Question: What is the value of this measurement?
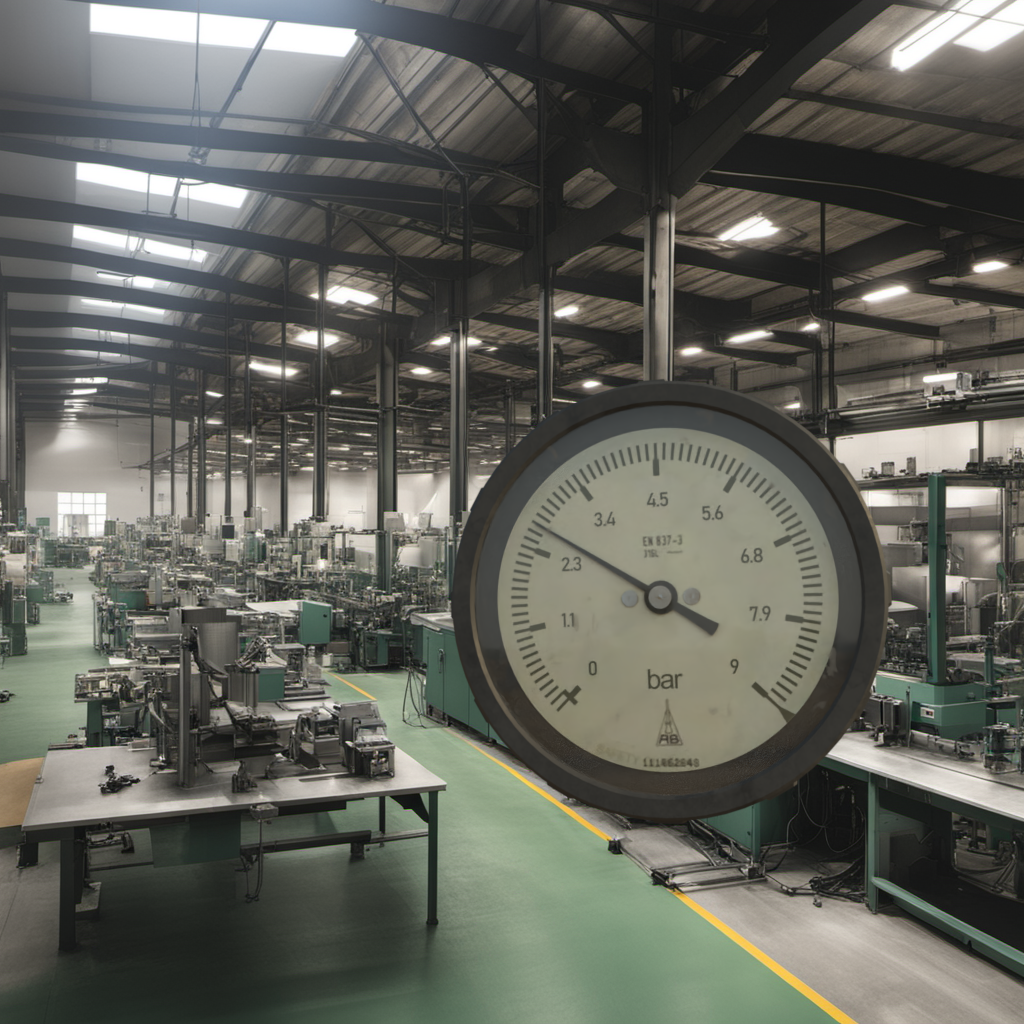
Answer: The result is 2.61
Question: What is the range of the measurement shown in the image?
Answer: The range is from 0 to 9
Question: What is the minimum and maximum value range of this measurement?
Answer: The minimum value is 0 and the maximum value is 9